Question:
Also on the server side error_log:
'''
PHP Notice: Undefined index: theid in /.../postsForExtension.php on line 27
'''
That code:
'''
$personid = strip_tags($_POST['theid']);
Note: $personid is true.
'''
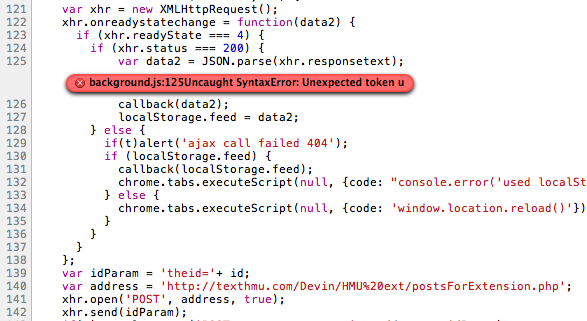
Answer: I dont think 'xhr.responsetext' contains valid JSON. So 'JSON.parse' vomits up a syntax error.
What's your JSON response look like?